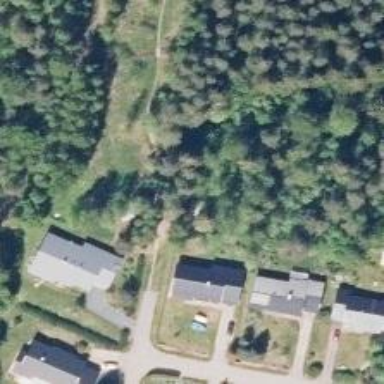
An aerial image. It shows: Nordic path groomed for classic and skating techniques.